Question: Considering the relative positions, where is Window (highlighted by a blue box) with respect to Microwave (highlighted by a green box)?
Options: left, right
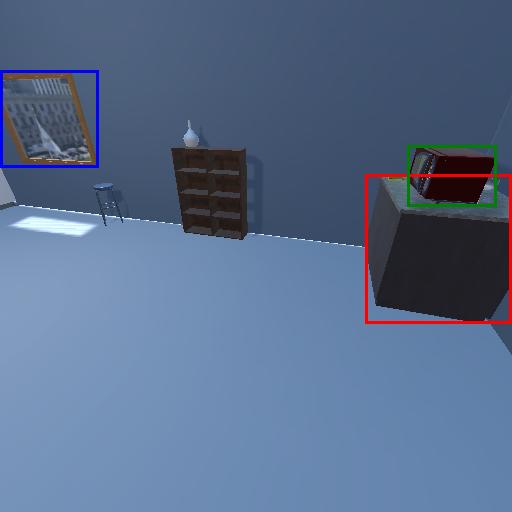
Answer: left